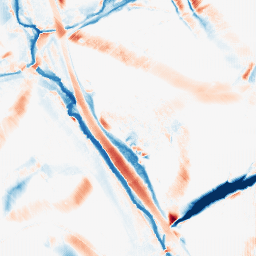
Category: morphological
Decomposition family: morphological_diamond
Decomposition parameters: operation: average
radius: 15
Upsampling method: fft_zeropad
Upsampling parameters: scale: 4
Upsampling scale: 4